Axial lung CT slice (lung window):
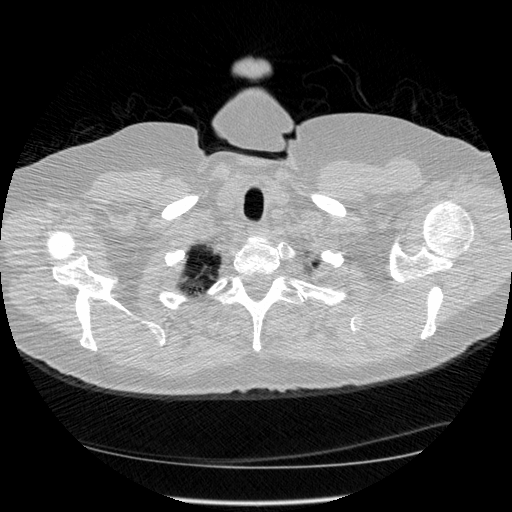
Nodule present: no